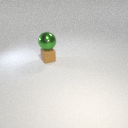
large green metal sphere above small brown rubber cube